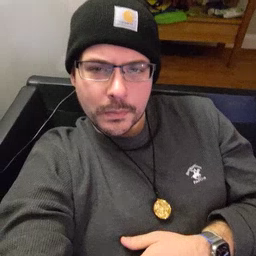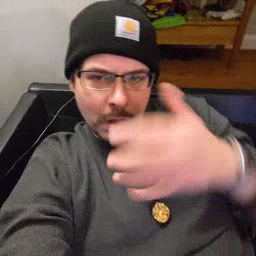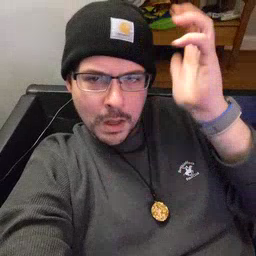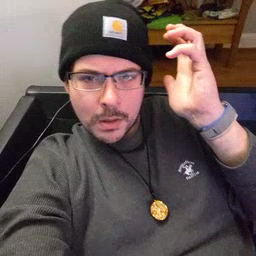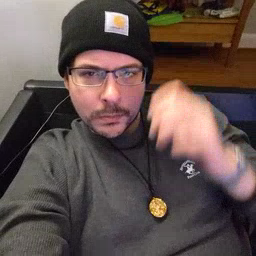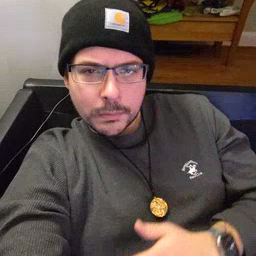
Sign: lion